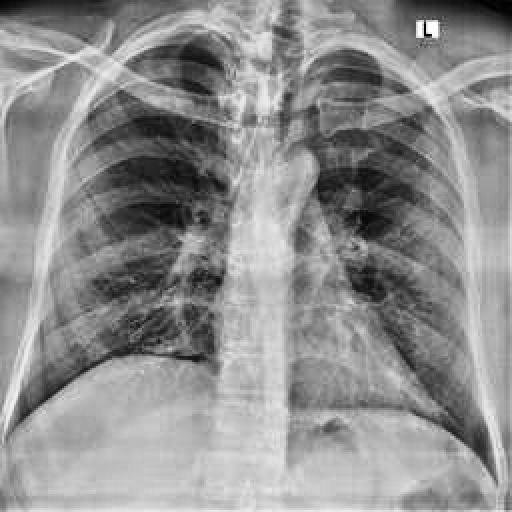
Finding: NORMAL